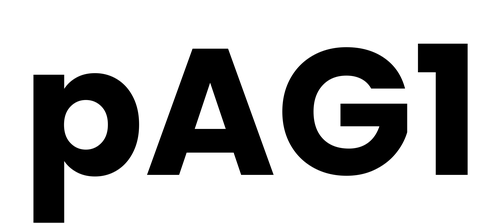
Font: Poppins-Bold